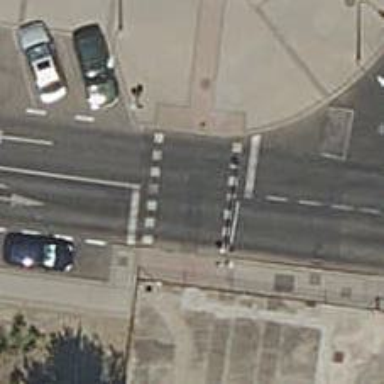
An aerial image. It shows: Road crossing with traffic signals.